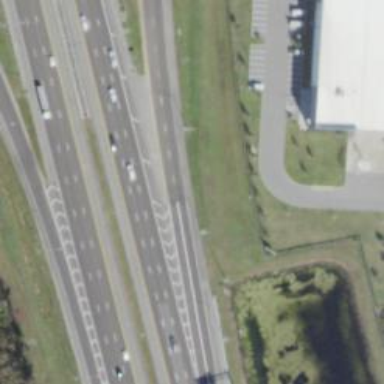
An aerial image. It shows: Diamond junction on motorway link.